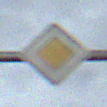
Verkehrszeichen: Vorfahrtsstrasse
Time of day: Night
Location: Outdoor (Nature)
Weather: Overcast
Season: NotSpecified
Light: Artificial